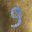
Label: 9